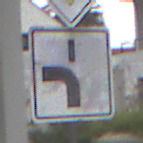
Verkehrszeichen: VerlaufVorfahrtsstrasse5
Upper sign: Vorfahrtsstrasse
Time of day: Midday
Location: Outdoor (Urban)
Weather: Overcast
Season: NotSpecified
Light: Natural